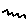
Label: zigzag